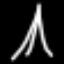
Label: The Eiffel Tower